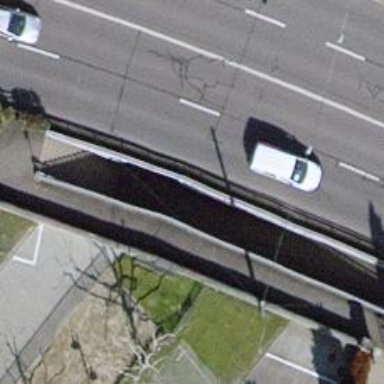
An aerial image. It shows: Footway tunnel.